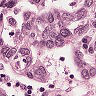
Metastatic tissue present: yes